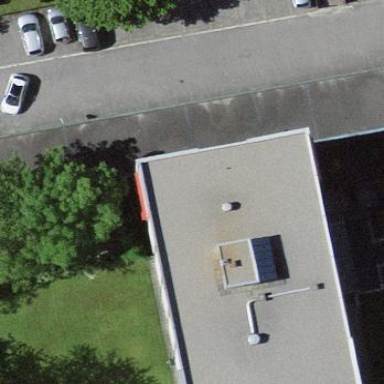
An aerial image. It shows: Flat-roofed residential building.